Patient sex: M
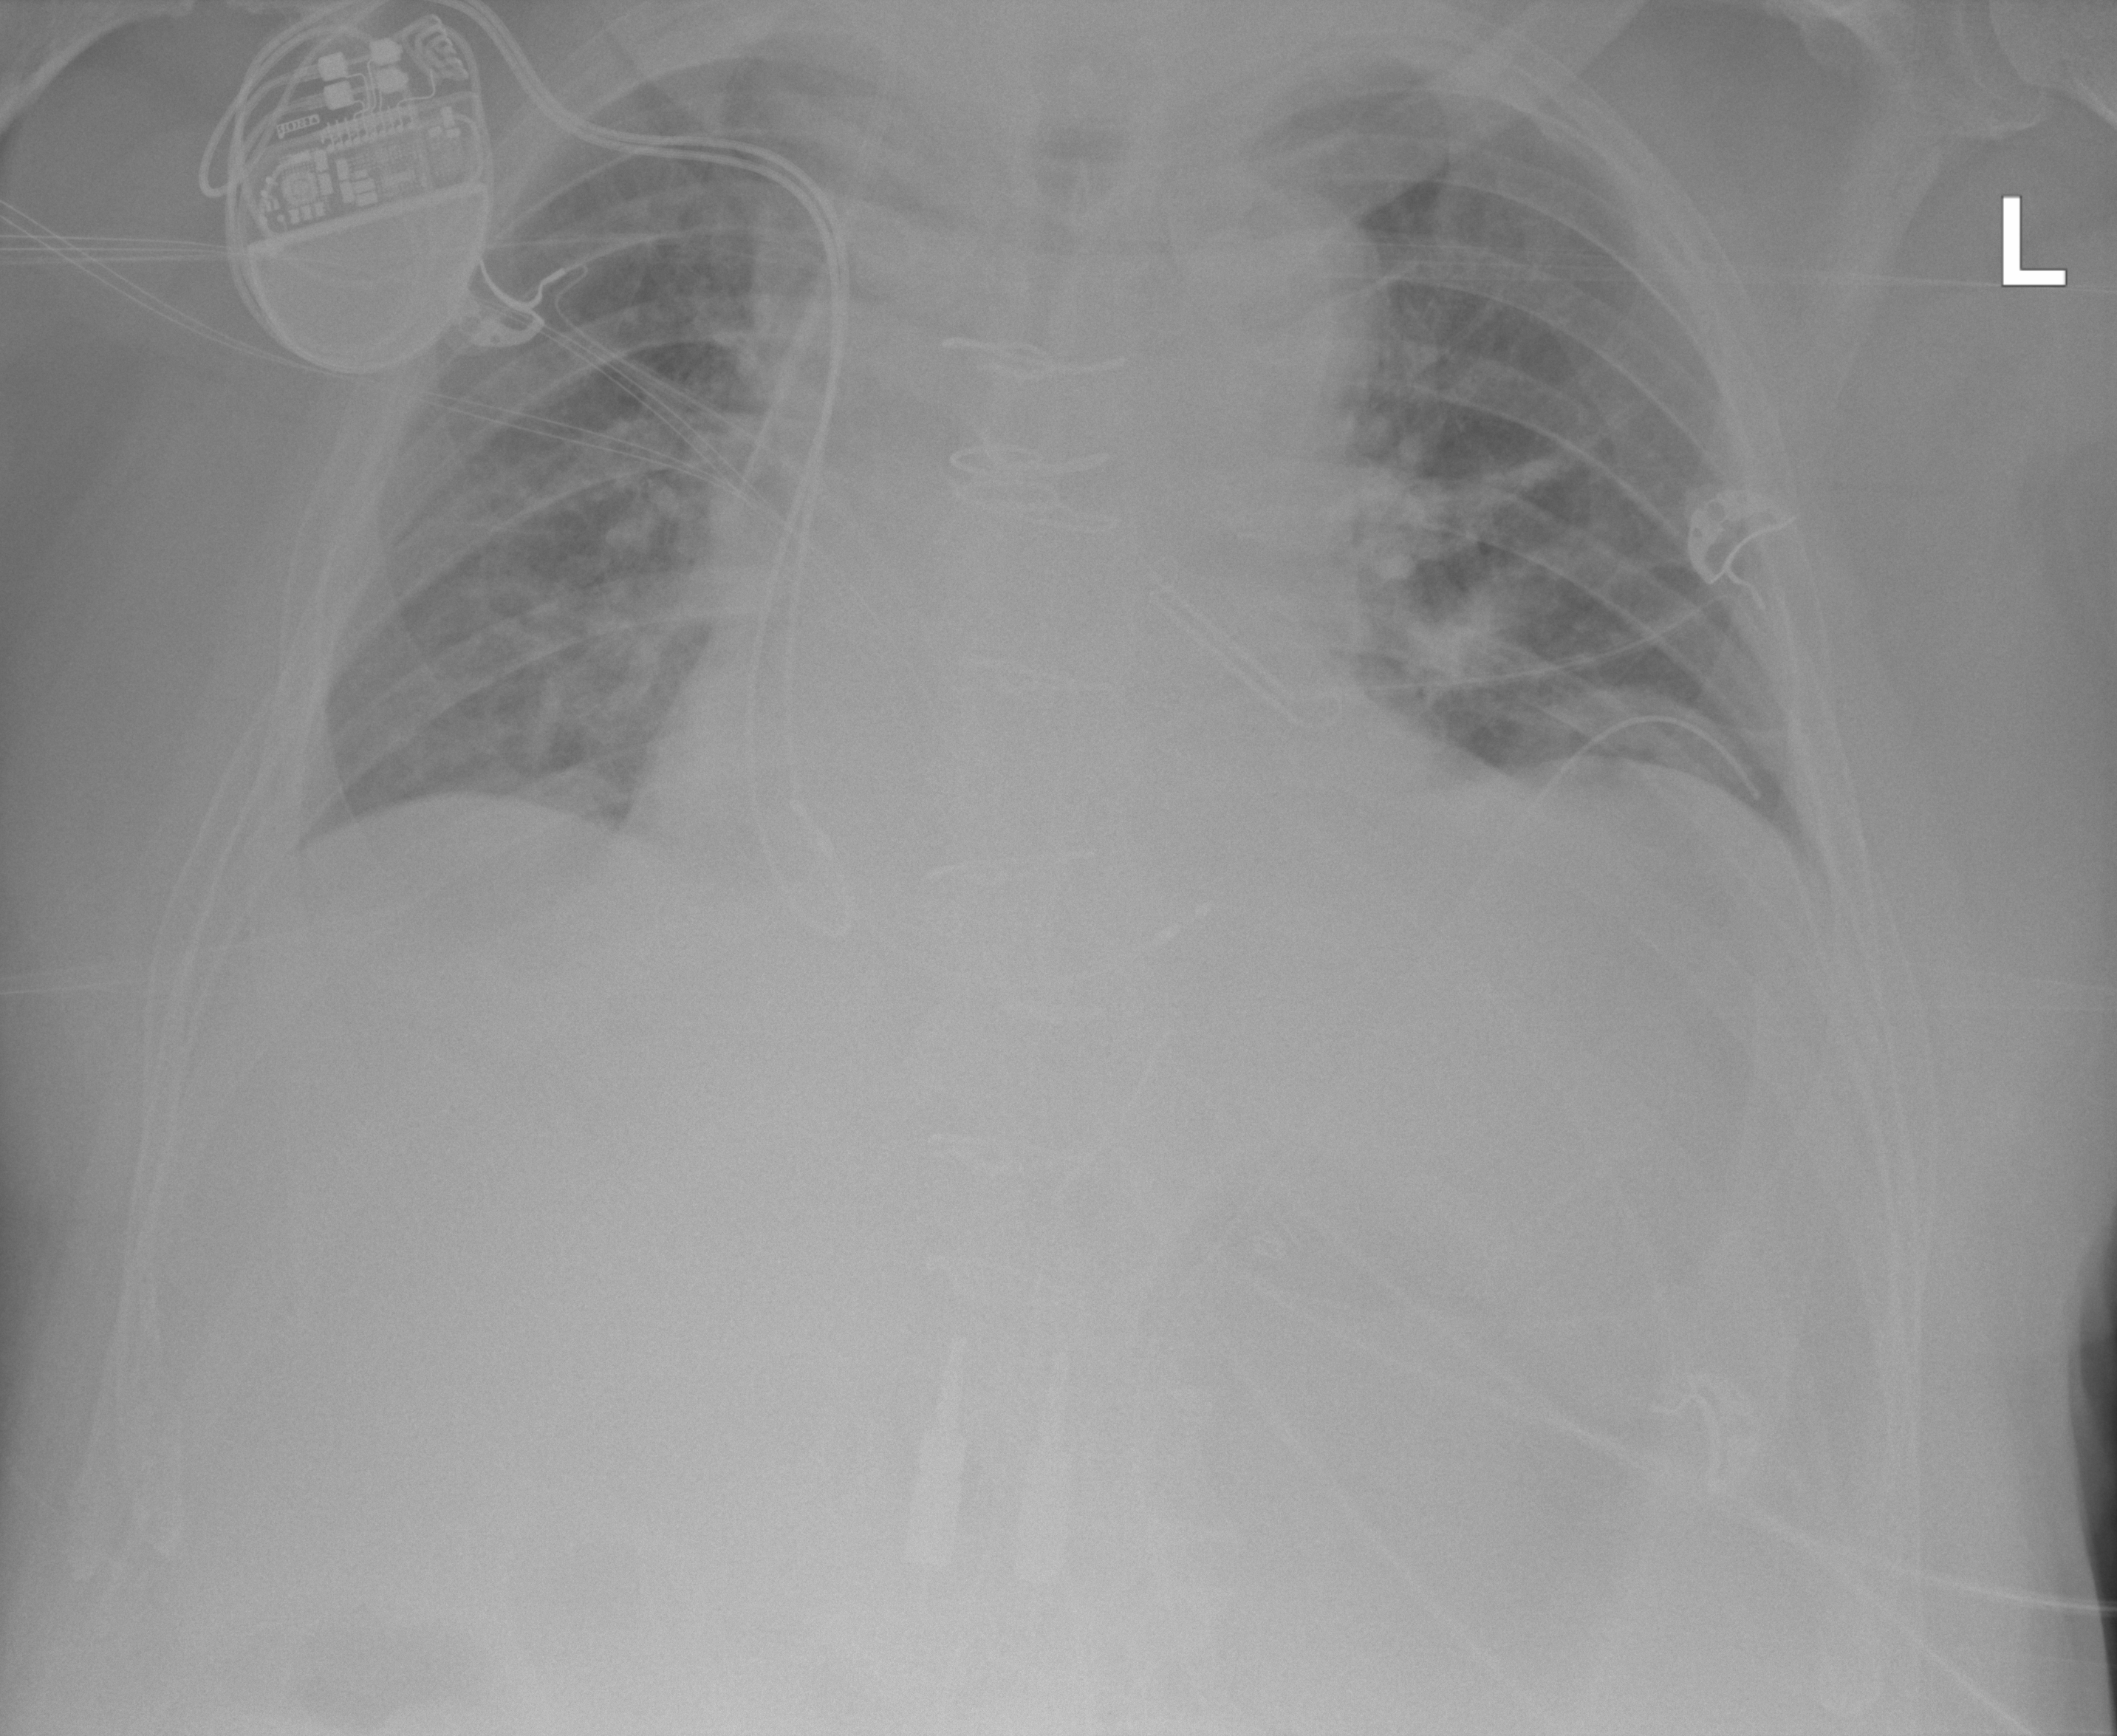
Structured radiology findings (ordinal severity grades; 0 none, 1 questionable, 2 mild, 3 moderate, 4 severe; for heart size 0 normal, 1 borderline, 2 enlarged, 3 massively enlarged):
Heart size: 2
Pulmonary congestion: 2
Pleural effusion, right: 0
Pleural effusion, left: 0
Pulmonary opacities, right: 1
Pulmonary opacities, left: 1
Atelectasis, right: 2
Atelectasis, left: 2